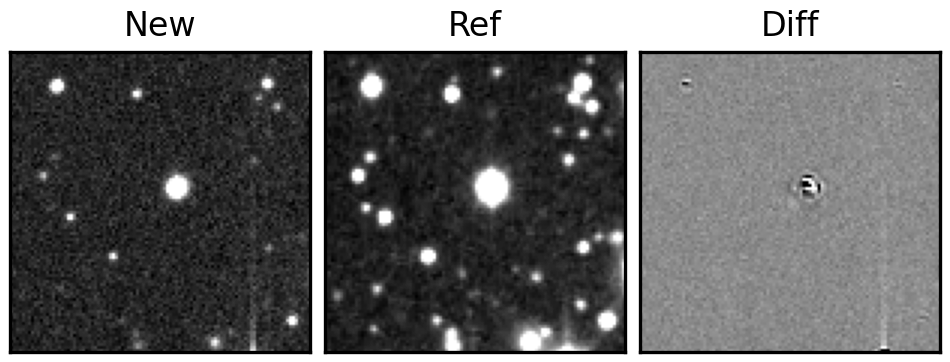
Label: bogus